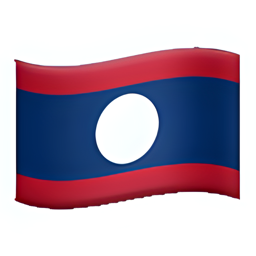
Name: flag for laos
Emoji: 🇦🇱
Group: Flags
Sub-group: country-flag